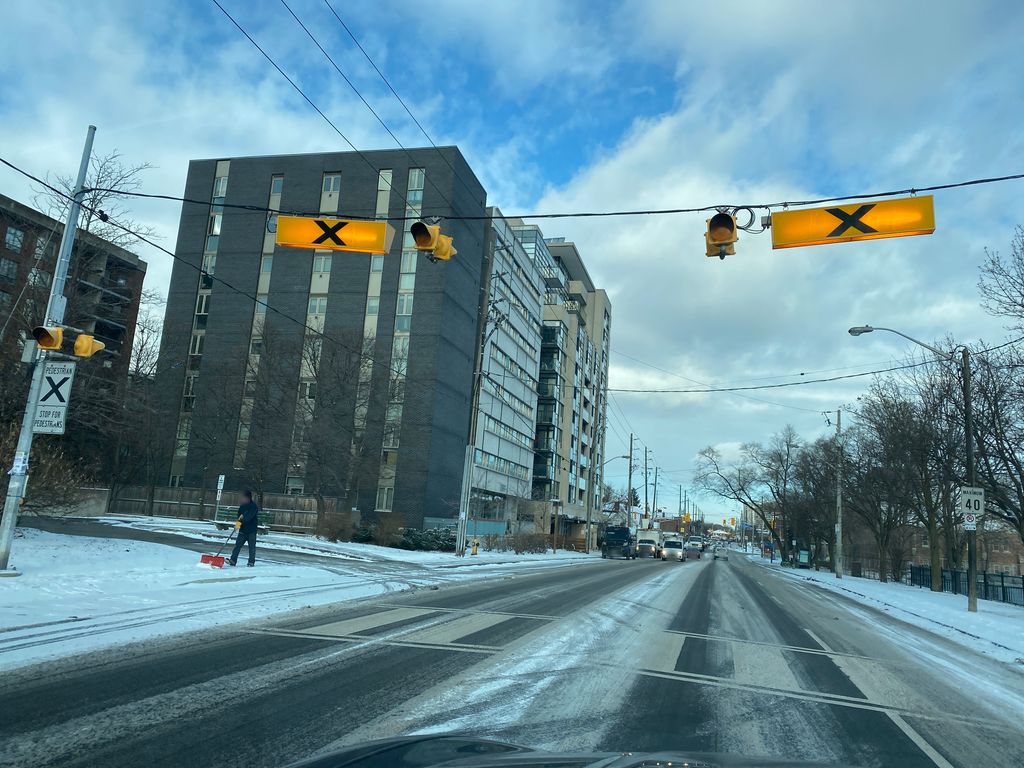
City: toronto